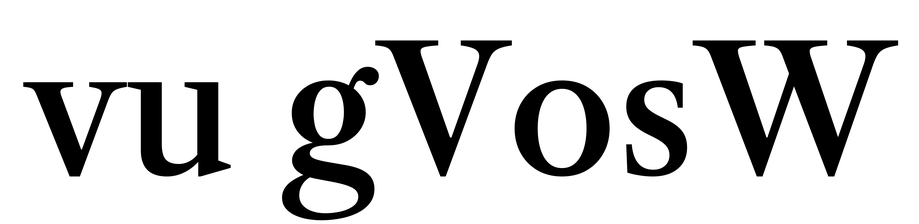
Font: LibreCaslonText_Medium